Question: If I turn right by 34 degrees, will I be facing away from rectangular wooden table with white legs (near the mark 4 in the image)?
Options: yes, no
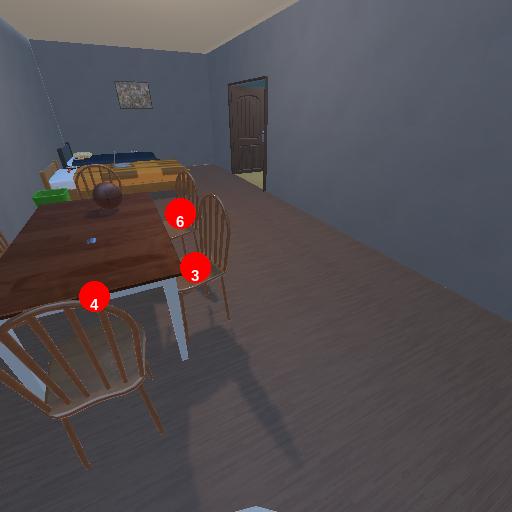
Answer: yes